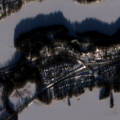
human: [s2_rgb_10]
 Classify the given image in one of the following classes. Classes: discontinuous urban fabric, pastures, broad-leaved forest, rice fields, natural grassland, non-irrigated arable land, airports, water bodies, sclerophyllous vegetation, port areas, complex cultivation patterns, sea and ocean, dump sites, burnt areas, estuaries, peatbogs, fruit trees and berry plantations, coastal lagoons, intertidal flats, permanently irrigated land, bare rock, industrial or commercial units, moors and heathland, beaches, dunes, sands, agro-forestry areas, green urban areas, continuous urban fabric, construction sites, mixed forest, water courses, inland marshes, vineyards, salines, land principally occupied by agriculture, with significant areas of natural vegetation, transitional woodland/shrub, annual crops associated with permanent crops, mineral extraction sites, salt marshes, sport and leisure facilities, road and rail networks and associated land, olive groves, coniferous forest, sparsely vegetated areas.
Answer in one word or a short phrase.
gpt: discontinuous urban fabric, coniferous forest, mixed forest, water bodies